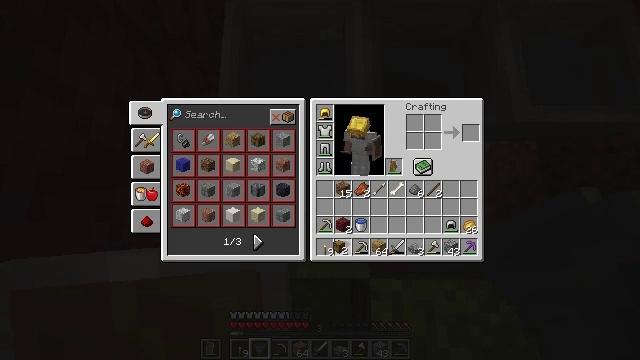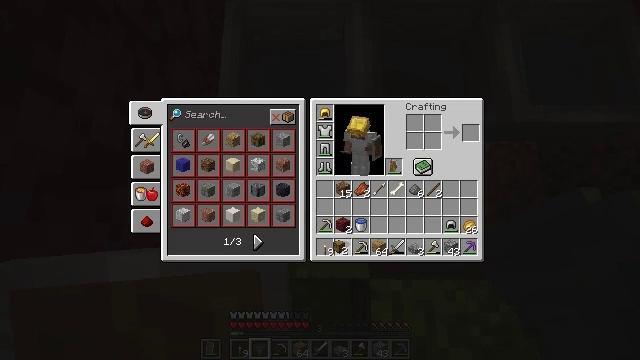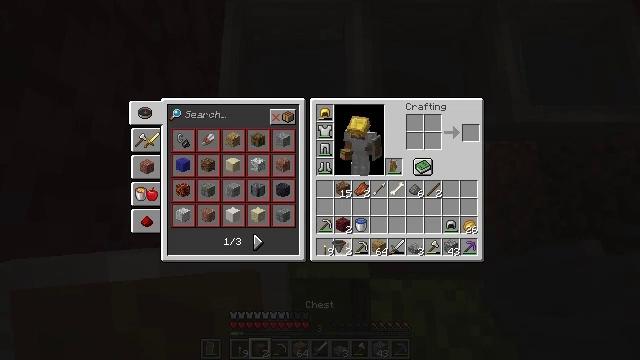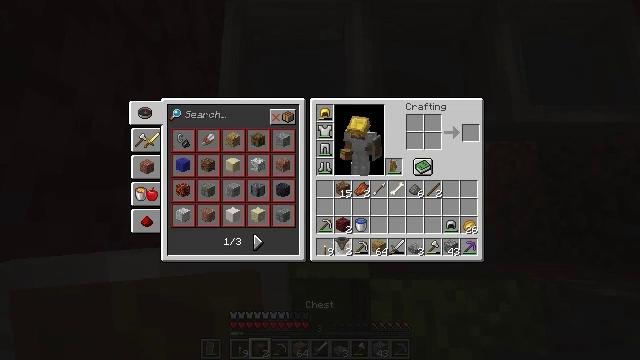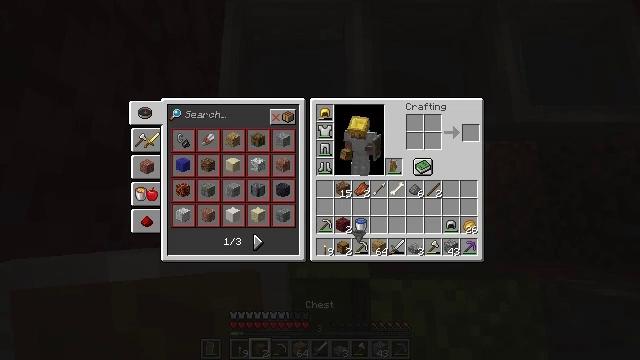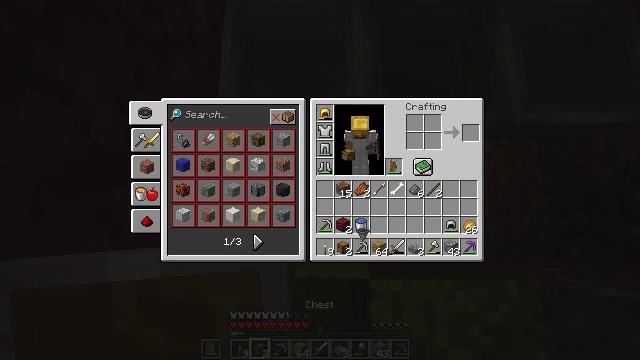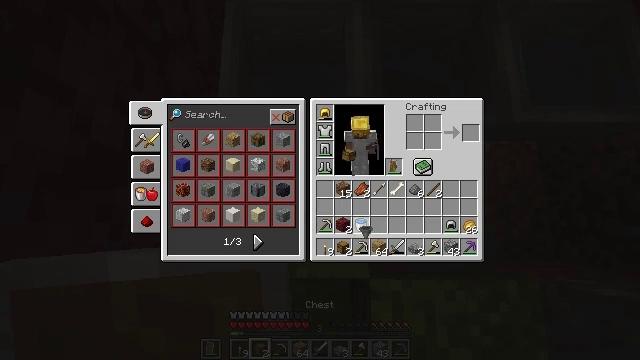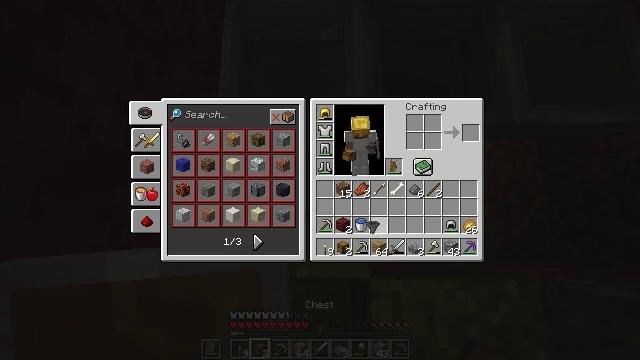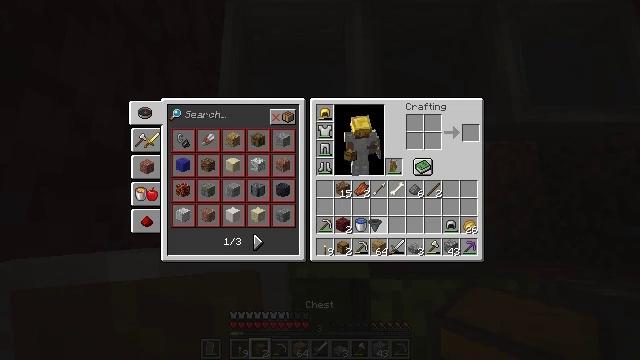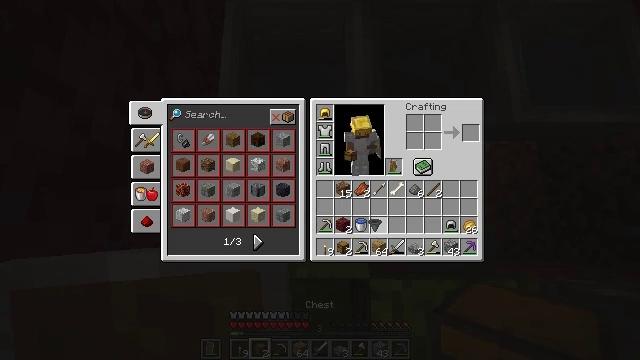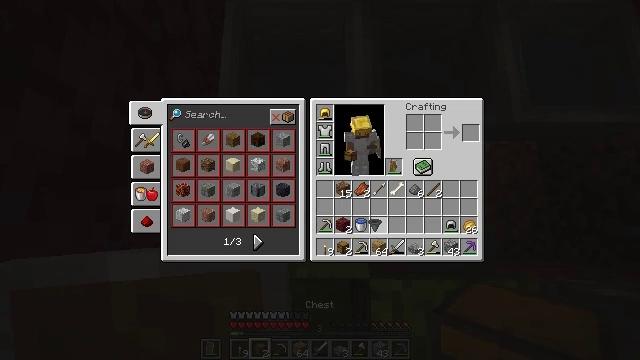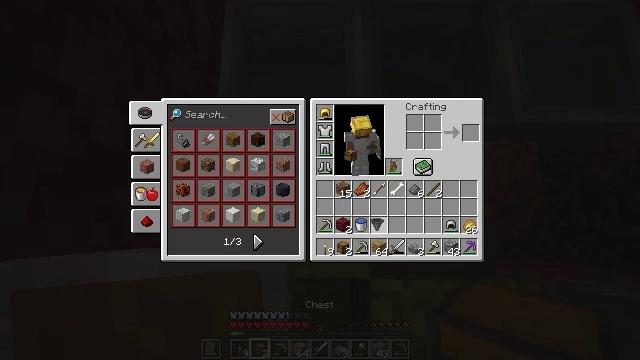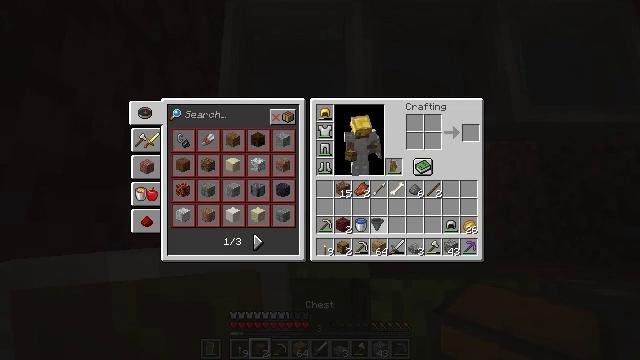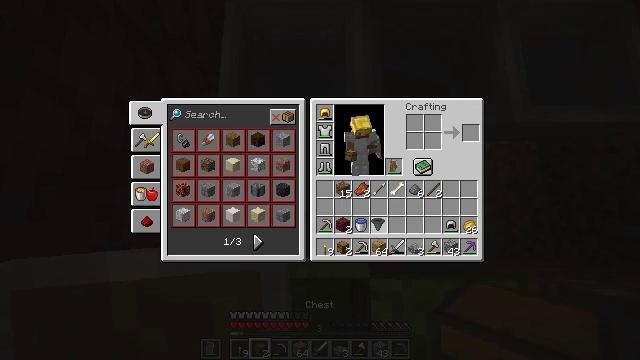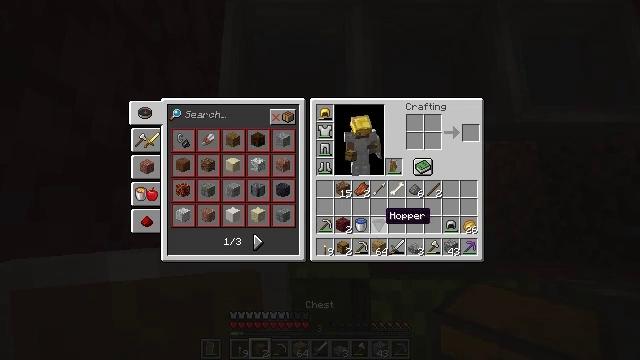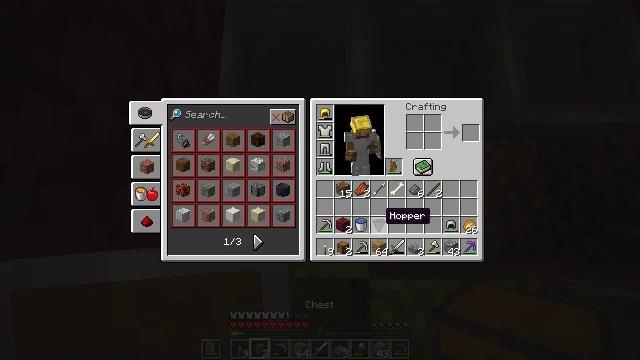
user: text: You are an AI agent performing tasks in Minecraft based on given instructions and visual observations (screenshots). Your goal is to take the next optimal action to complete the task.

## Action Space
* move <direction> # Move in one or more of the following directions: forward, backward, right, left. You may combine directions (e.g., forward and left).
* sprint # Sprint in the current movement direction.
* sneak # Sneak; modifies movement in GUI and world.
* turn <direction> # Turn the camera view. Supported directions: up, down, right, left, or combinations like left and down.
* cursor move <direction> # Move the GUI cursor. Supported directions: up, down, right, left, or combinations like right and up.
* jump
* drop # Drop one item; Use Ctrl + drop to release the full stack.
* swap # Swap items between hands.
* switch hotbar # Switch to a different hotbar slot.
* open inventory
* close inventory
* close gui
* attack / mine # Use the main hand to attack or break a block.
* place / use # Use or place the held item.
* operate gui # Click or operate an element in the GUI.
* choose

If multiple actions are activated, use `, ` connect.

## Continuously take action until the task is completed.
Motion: motion action
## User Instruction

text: Collect the hopper by mining it.
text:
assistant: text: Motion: attack / mine
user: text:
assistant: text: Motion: no_op
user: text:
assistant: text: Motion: no_op
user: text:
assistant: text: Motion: turn right and up
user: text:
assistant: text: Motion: no_op
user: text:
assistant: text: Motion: no_op
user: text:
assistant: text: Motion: turn right
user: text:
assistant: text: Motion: no_op
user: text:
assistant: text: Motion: no_op
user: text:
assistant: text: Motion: no_op
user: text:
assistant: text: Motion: no_op
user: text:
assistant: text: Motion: attack / mine
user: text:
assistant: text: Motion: attack / mine
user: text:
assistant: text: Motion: no_op
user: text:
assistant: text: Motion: no_op
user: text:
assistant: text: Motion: no_op
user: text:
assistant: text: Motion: no_op
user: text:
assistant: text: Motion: close inventory
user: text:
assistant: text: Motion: close inventory
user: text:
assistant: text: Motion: turn right, close inventory
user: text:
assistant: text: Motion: no_op
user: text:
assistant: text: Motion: no_op
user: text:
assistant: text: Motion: no_op
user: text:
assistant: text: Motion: move forward
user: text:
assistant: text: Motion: move forward and move right
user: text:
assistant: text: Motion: move forward and move right
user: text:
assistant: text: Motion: move forward and move right
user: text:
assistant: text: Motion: move right
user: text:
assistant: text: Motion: move right
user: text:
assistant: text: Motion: move right